Aerial crown-view tile of a tropical tree (Barro Colorado Island, Panama), acquired 20250317:
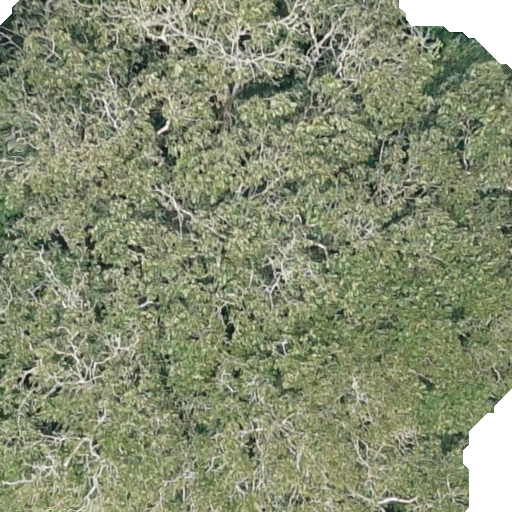
Species: Dipteryx oleifera
GBIF accepted scientific name: Dipteryx oleifera
Crown area: 512.272 m²